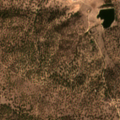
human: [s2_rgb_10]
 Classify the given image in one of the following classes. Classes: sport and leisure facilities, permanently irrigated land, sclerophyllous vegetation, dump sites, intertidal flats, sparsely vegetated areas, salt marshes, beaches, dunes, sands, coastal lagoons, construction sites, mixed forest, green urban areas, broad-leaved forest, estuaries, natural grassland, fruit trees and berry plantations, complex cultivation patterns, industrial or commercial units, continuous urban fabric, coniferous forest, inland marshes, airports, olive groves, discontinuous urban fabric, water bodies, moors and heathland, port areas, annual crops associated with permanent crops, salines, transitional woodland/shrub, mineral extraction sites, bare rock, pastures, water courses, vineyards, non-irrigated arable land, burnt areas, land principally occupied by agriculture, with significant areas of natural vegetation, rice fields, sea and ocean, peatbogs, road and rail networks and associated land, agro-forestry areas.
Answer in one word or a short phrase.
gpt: pastures, agro-forestry areas